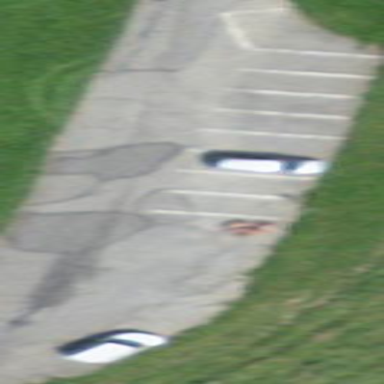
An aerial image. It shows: Parking area with surface.